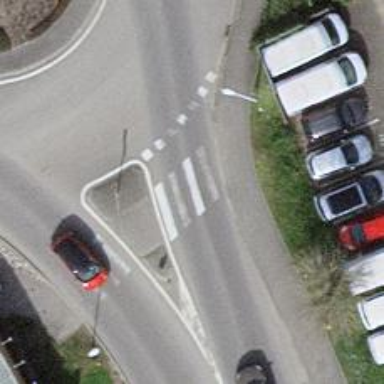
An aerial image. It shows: Uncontrolled crossing with pedestrian island.